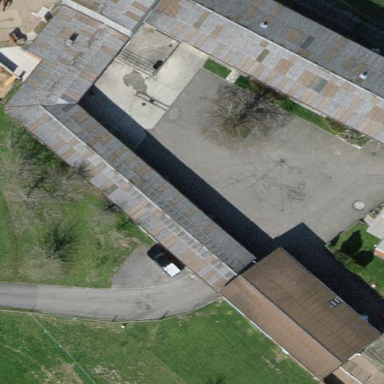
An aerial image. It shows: Farm auxiliary building.